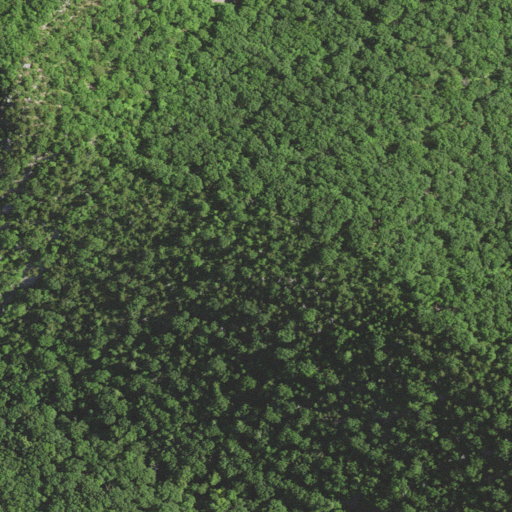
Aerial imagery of ridge(s) in Virginia named Abbott Ridge containing deciduous forest, mixed forest, shrub, and pasture